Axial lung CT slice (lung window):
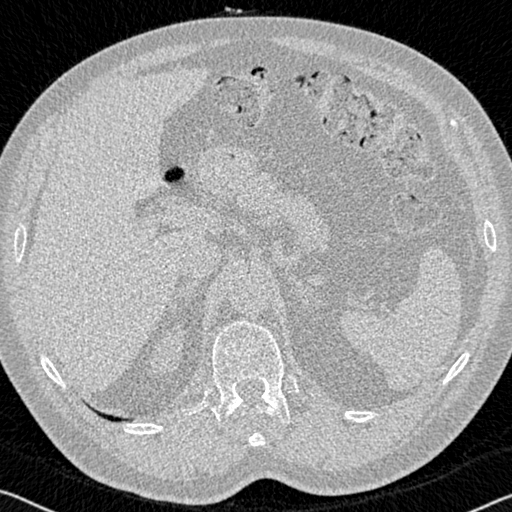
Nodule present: no